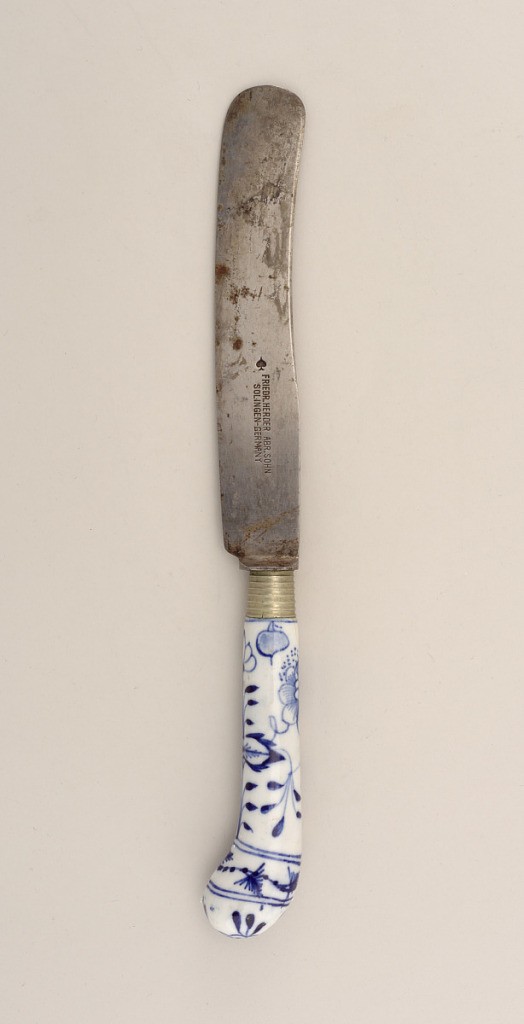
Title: Knife with Porcelain Handle
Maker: Saint-Cloud Porcelain Manufactory, French, active by 1693 - 1766
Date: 18th–19th century
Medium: steel, soft paste porcelain, vitreous enamel
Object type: knife
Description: Sabre-shaped blade (reblade) with plain bolster. Banded ferrule, round in section. Pistol-shaped porcelain handle, blue floral design on a white ground.